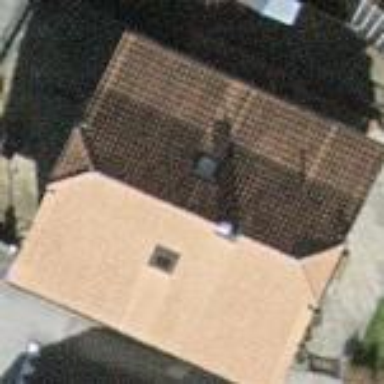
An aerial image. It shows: Simple and straightforward house.